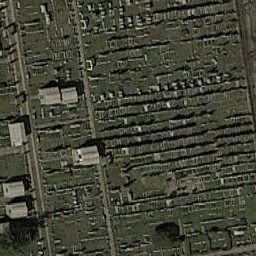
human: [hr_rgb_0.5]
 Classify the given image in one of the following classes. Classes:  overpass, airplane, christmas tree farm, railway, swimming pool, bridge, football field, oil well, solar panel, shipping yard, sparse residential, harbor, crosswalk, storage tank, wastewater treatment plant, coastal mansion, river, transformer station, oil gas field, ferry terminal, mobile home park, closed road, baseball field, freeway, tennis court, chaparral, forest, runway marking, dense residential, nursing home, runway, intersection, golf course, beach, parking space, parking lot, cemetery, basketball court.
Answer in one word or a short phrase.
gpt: cemetery